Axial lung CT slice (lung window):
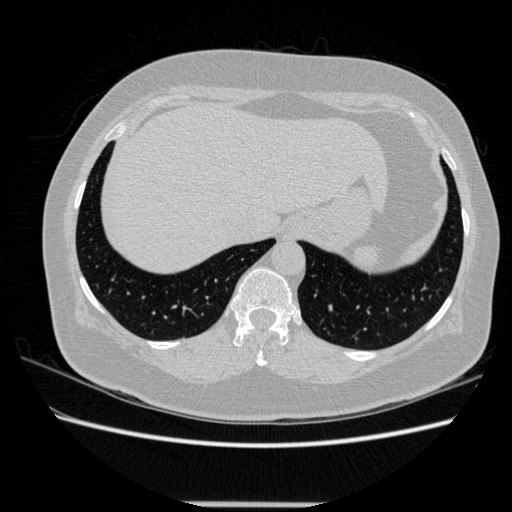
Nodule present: no